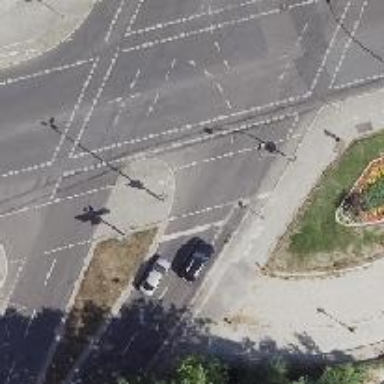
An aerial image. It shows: Road crossing with traffic signals.